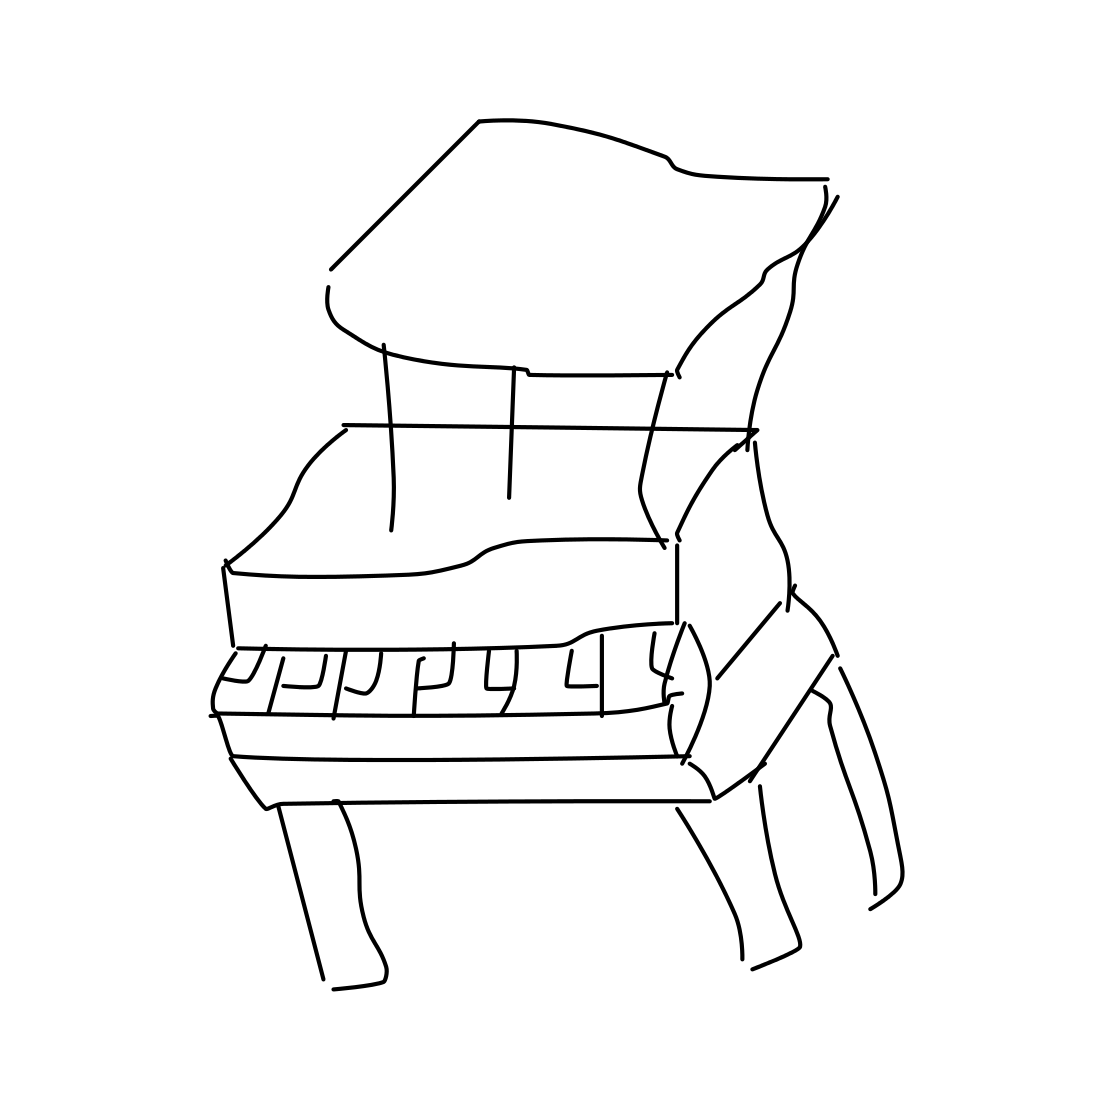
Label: piano